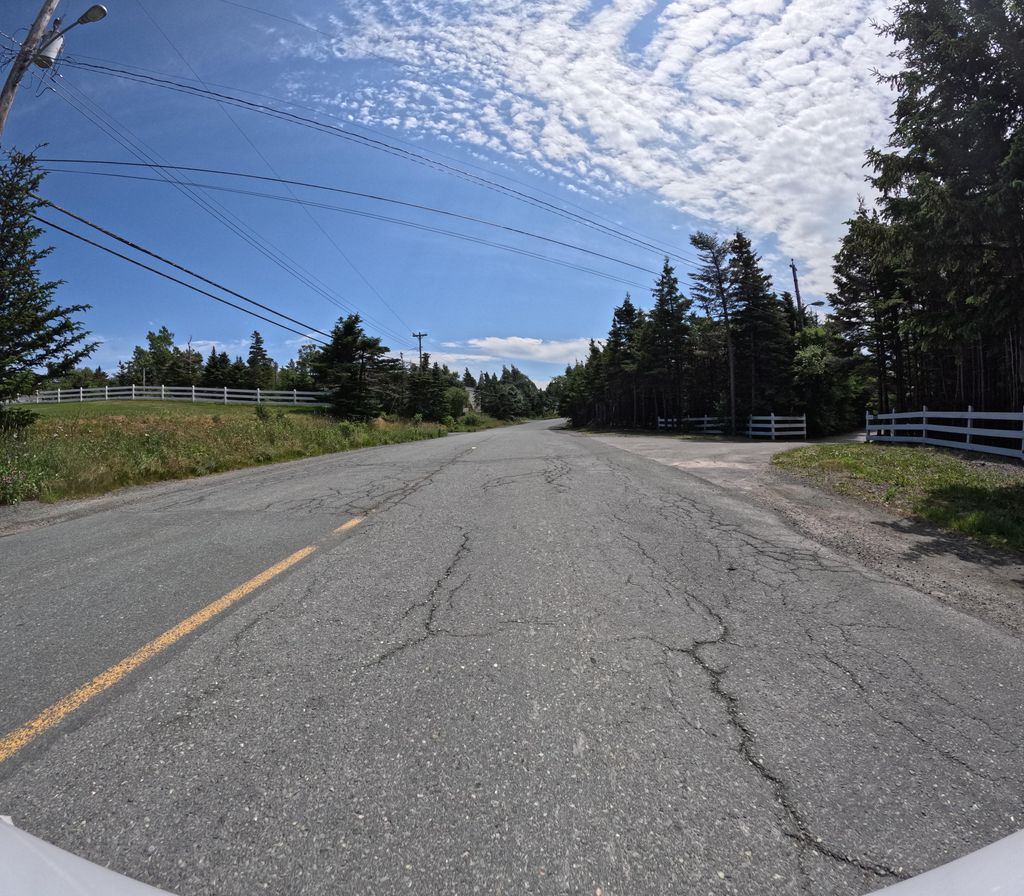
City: st_johns